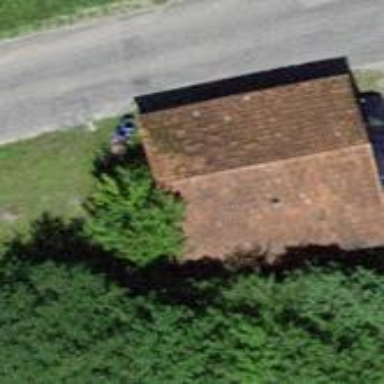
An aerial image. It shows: Garage building.